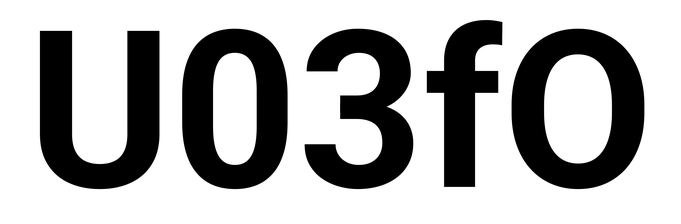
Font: Roboto_Bold